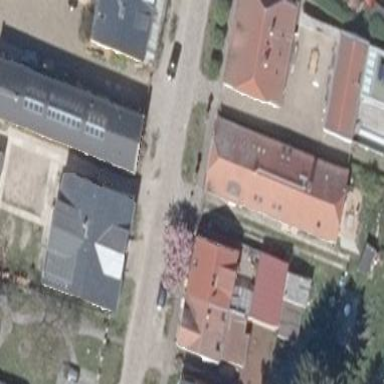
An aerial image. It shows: Building with half-hipped roof shape.